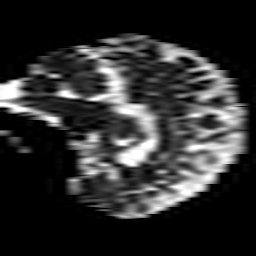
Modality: ADC
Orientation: sagittal
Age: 41
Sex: male
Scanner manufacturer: philips
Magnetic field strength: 3 T
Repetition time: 4.113 s
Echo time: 0.06119 s